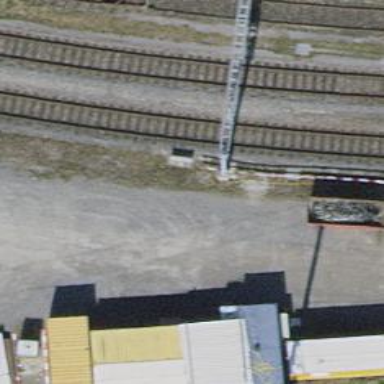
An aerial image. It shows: Railway milestone.